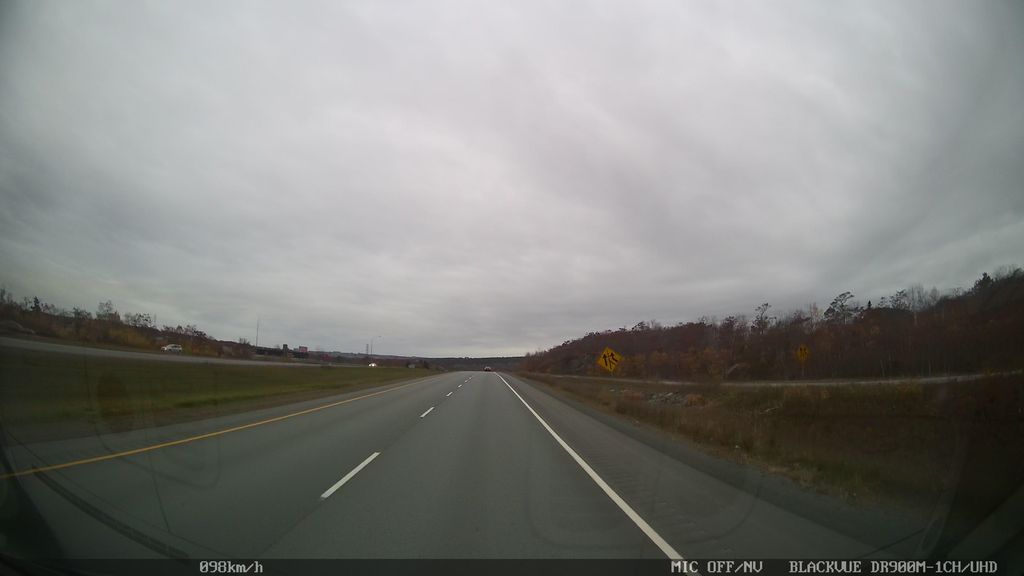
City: halifax